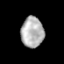
Tissue: prostate
Cell type: T cells
Senescence score: 0.3192
Nuclear area (px): 675
Mean DAPI intensity: 178.895